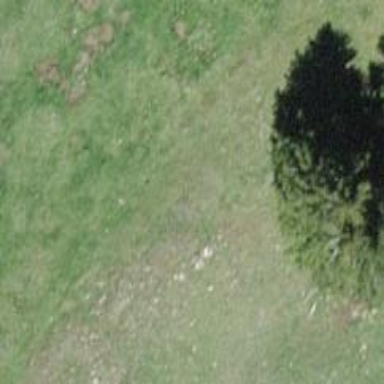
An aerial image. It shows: Needle-leaved tree in nature.